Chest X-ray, AP view. Patient: 30 years old, sex F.
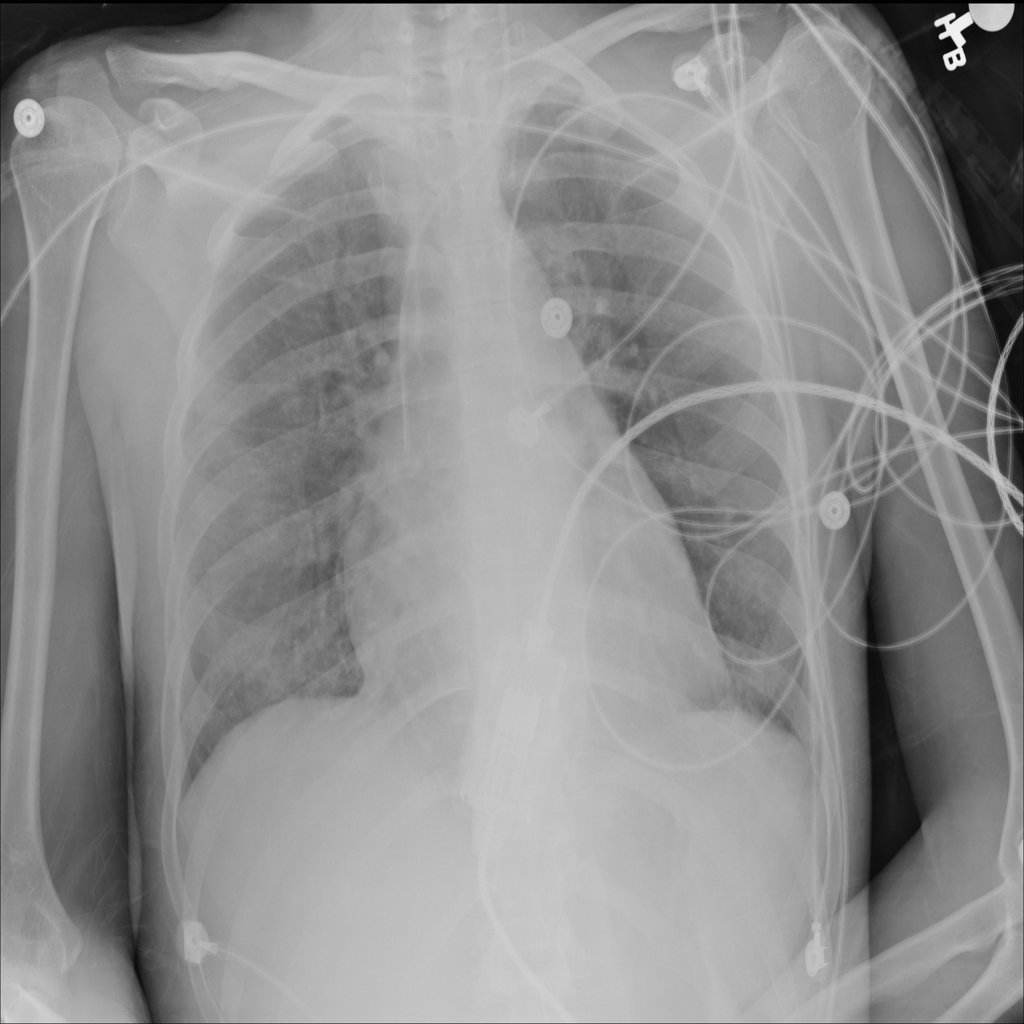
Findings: No Finding